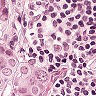
Metastatic tissue present: yes